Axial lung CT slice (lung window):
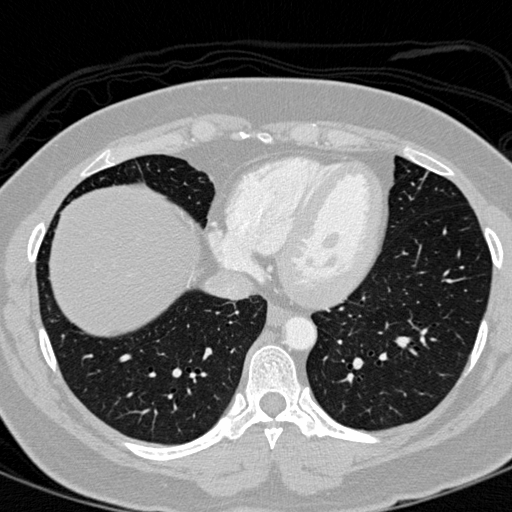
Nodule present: no